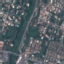
Label: Residential